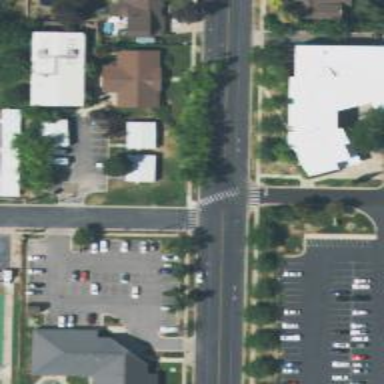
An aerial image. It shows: Marked road crossing.